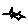
Label: star